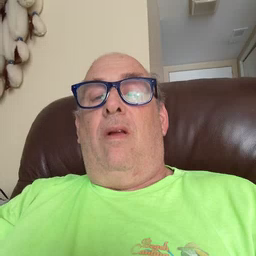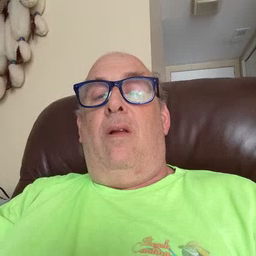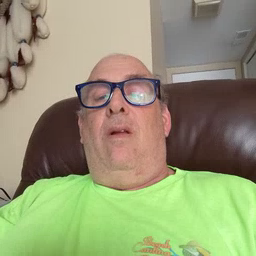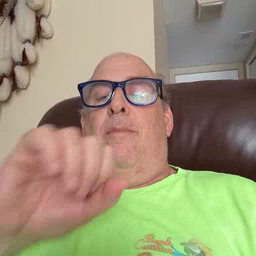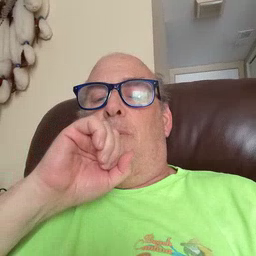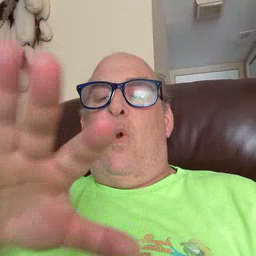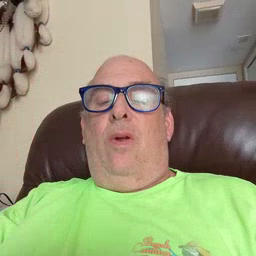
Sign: blow